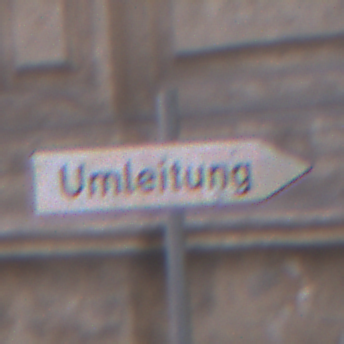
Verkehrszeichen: UmleitungswegweiserRechtsweisend
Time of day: SunriseSunset
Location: Outdoor (Urban)
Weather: PartlyCloudy
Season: NotSpecified
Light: Natural